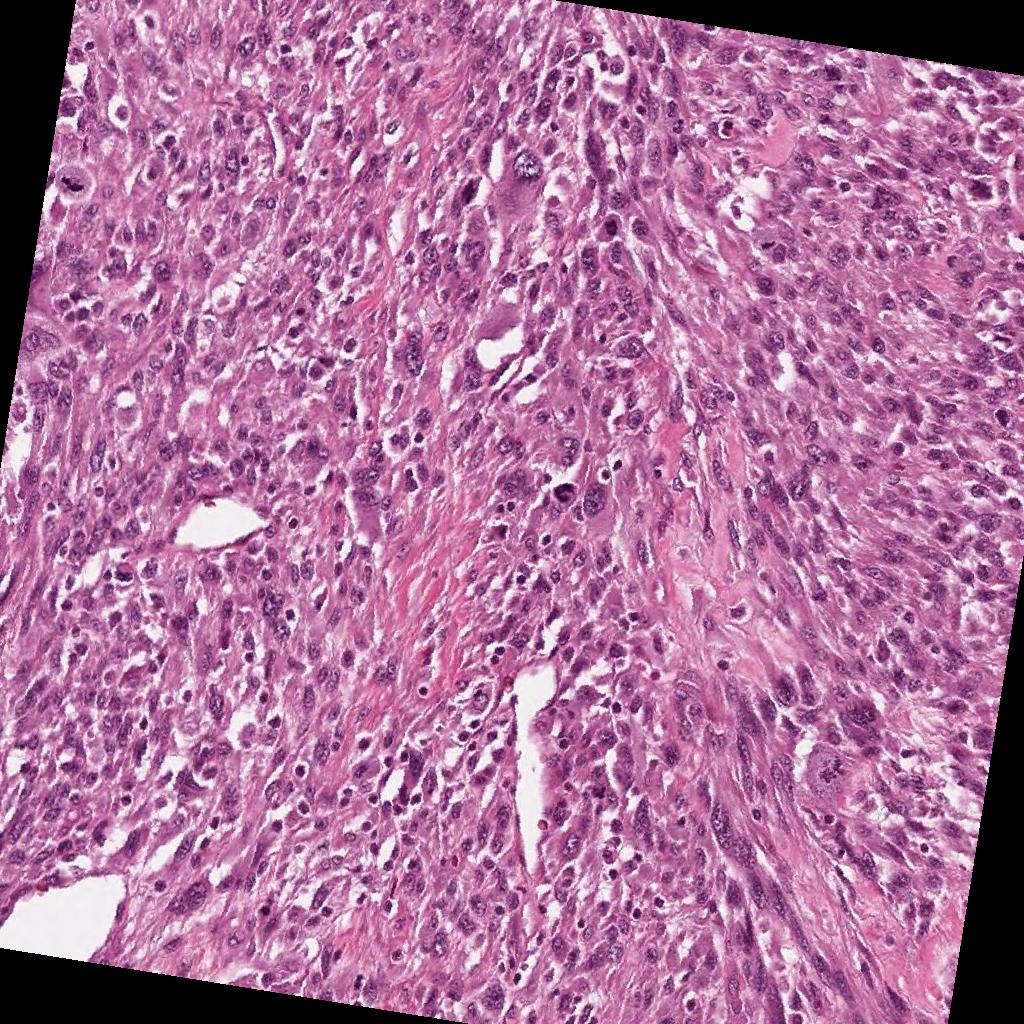
Label: Viable